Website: slack
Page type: billing-address
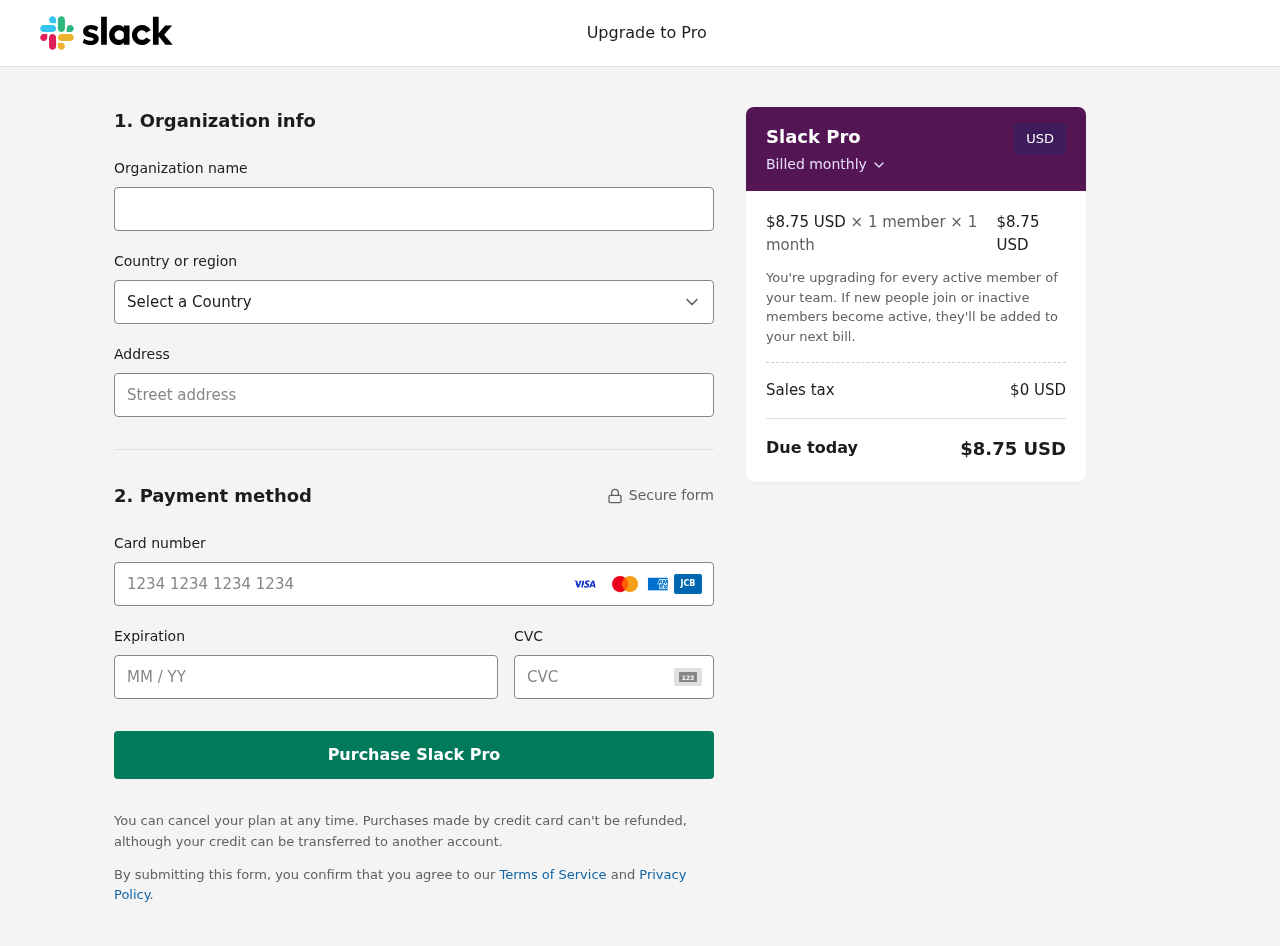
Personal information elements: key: PII_CARD_CVV
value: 0150
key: PII_CARD_EXPIRY
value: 09/30
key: PII_CARD_NUMBER
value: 3711 0042 4970 316
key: PII_COUNTRY
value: United States
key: PII_STREET
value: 77754 Bowman Shore
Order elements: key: ORDER_PRICE_PER_MEMBER
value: $8.75 USD
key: ORDER_MEMBER_COUNT
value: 1
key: ORDER_MONTH_COUNT
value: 1
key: ORDER_SUBTOTAL
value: $8.75 USD
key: ORDER_TAX
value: $0
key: ORDER_TOTAL
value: $8.75 USD